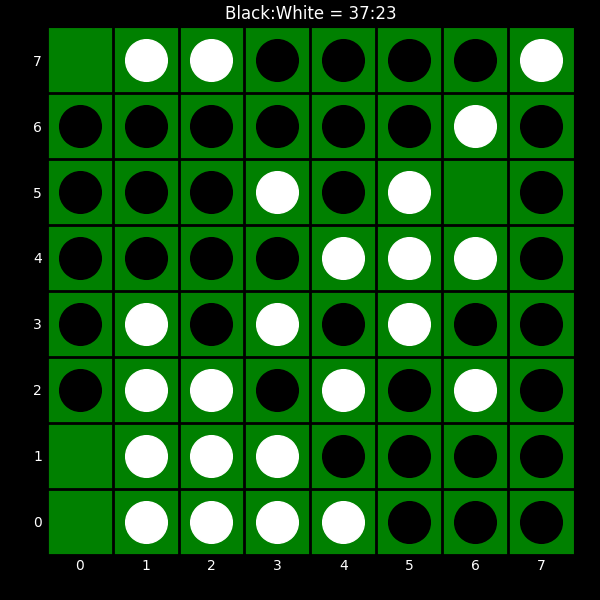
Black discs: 37
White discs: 23